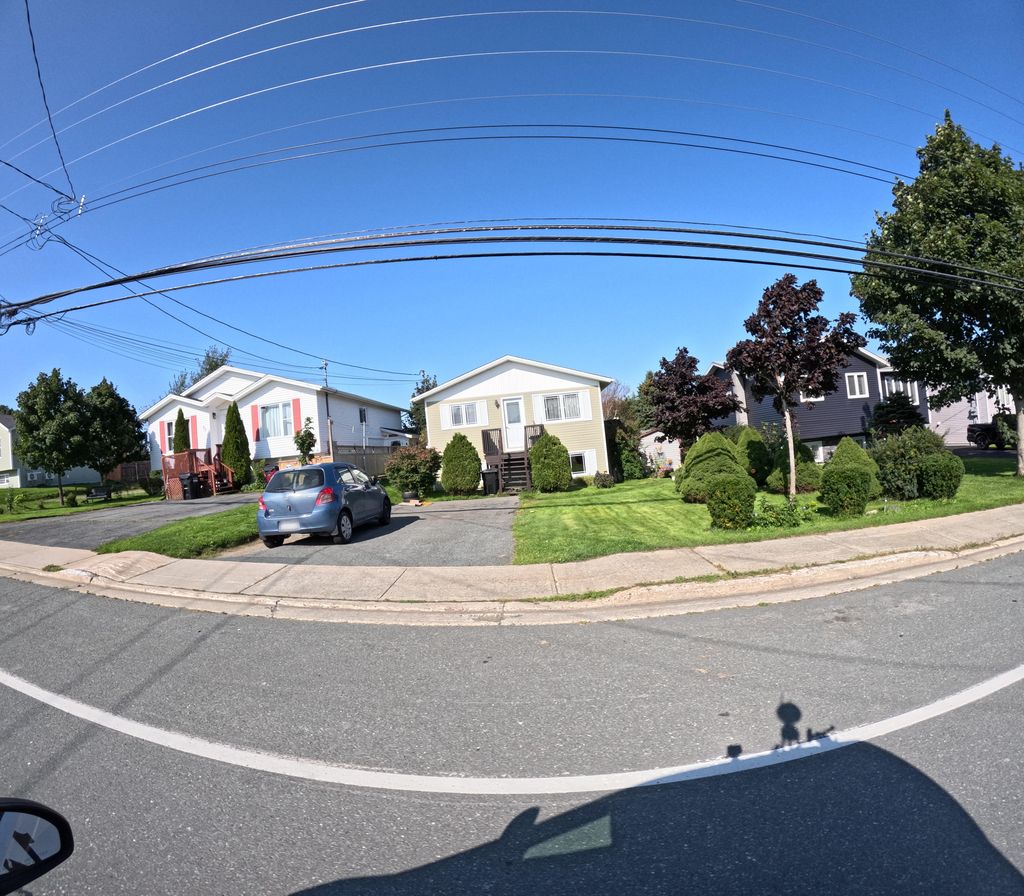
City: st_johns